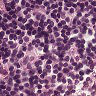
Metastatic tissue present: no